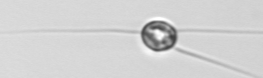
Label: Chaetoceros_danicus